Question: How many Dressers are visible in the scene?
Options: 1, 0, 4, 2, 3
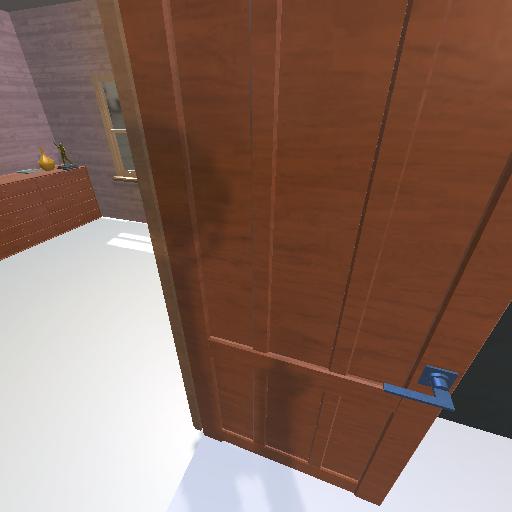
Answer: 1